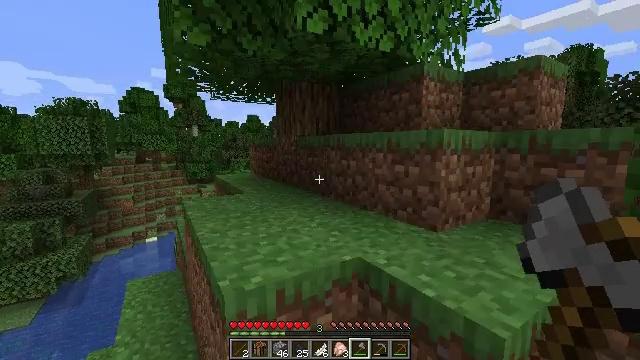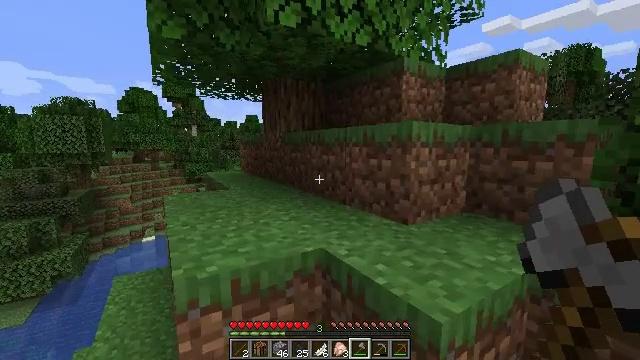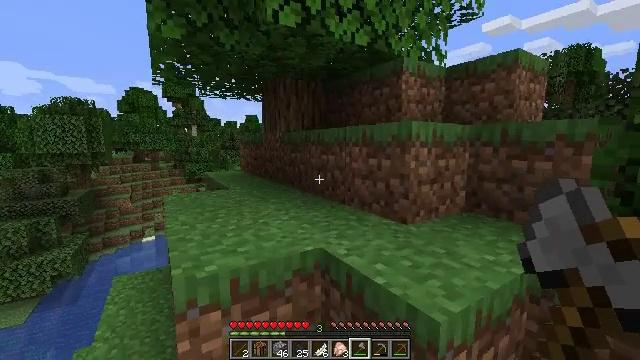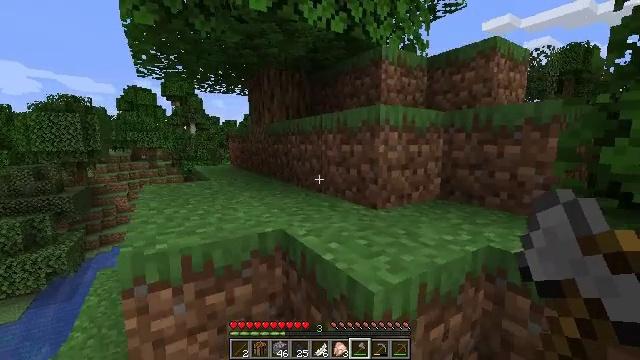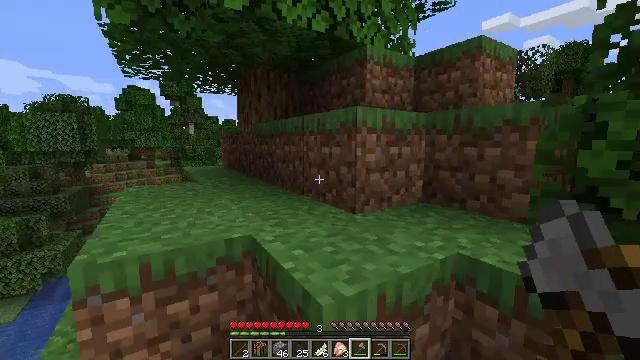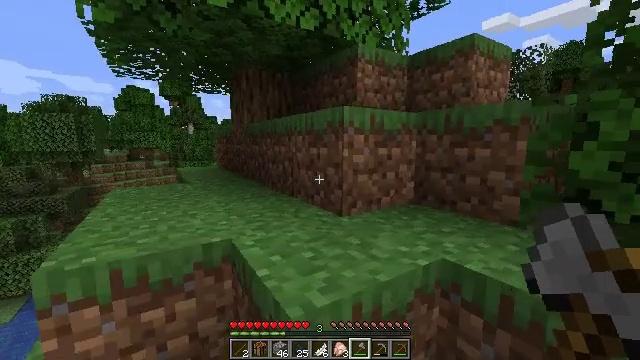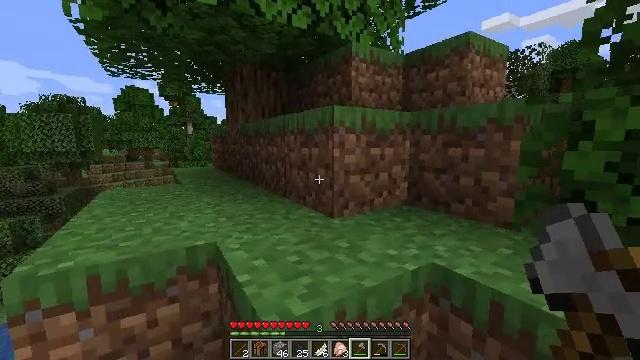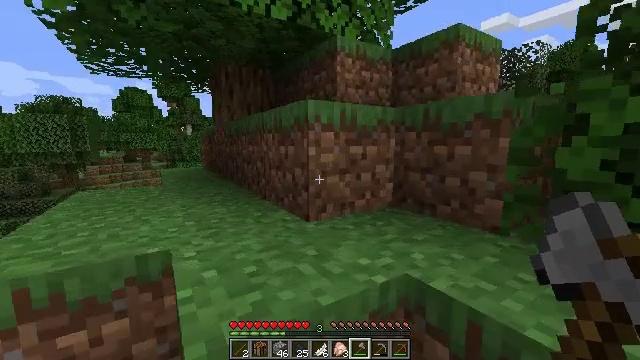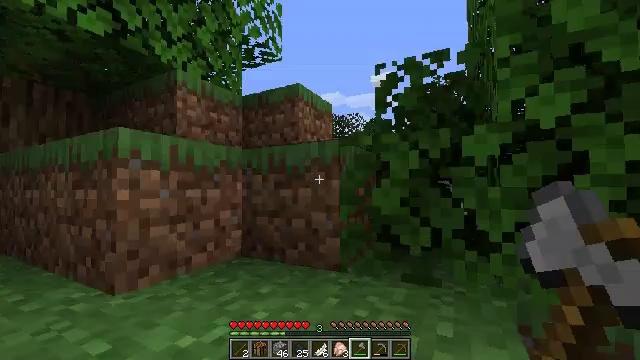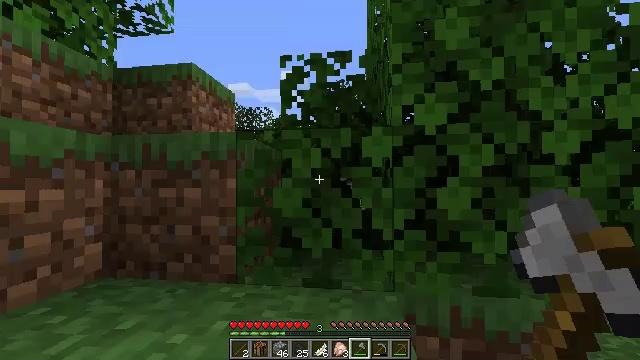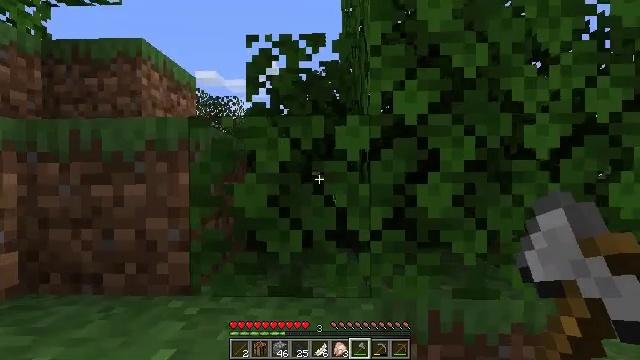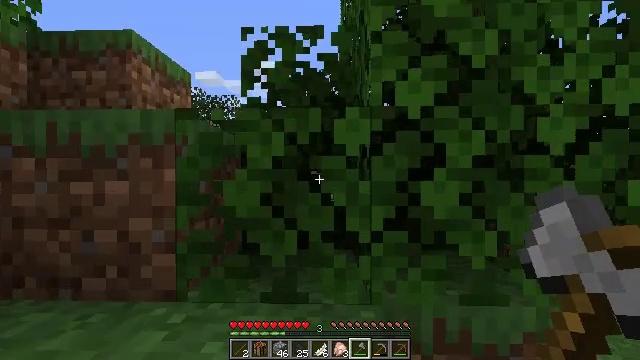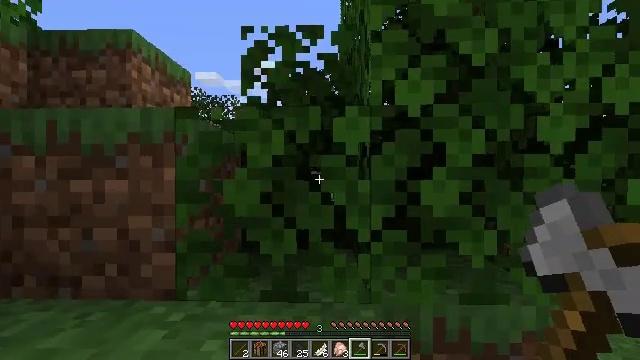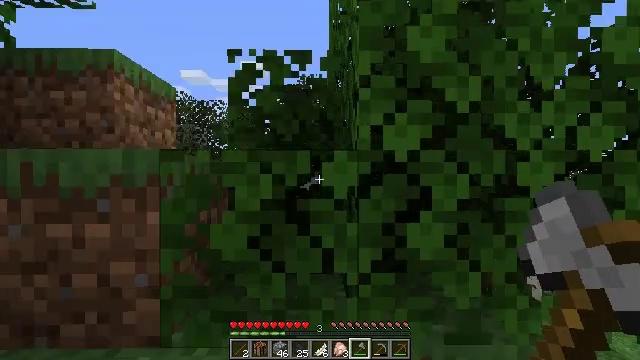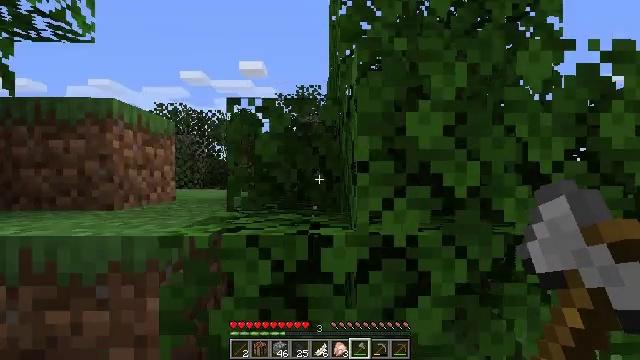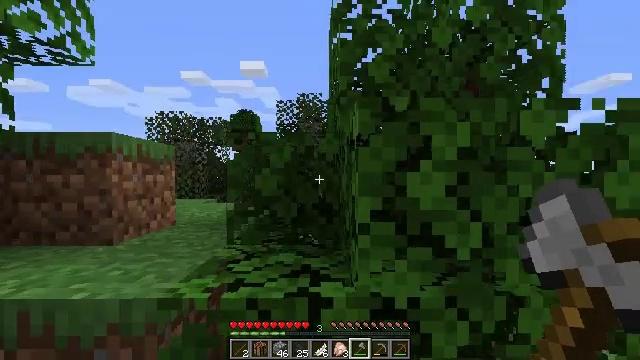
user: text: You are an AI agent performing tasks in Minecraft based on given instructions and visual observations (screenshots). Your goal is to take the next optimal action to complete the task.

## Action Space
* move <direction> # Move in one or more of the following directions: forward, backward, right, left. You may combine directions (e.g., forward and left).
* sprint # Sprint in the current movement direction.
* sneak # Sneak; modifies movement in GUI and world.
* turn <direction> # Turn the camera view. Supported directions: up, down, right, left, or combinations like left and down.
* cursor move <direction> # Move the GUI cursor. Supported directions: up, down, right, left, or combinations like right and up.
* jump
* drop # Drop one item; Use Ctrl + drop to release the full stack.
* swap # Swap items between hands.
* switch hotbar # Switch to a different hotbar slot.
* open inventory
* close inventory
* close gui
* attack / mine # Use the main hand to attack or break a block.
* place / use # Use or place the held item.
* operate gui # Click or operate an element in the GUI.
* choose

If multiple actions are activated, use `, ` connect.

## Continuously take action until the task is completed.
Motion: motion action
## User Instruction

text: Hunt a chicken.
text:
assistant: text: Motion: move right
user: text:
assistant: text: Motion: move right
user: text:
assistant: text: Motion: move right
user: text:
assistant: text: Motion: move forward and move right
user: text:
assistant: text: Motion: move forward and move right
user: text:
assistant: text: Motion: move forward and move right
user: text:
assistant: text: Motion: move forward and move right
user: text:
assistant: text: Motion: move forward and move right, turn right and up
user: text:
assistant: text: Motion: move forward, turn right
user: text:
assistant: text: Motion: move forward, turn right and down
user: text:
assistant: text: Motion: move forward
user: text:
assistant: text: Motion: move forward
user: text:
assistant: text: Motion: move forward, turn right, jump
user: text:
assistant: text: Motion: move forward, jump
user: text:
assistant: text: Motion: move forward, jump
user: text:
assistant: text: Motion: move forward and move left, turn left and down, jump
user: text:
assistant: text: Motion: move forward and move left, turn left and down, jump
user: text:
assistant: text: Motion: move forward and move left, turn left
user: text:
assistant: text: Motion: move forward and move left
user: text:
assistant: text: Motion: move forward and move left
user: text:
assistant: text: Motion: move forward and move left, turn right and down
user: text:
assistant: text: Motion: move forward and move left, turn right and down
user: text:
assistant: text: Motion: move forward, turn right and down
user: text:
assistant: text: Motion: move forward, turn right and down, jump
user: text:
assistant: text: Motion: move forward, jump
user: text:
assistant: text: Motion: move forward, turn right, jump
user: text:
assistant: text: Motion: move forward, jump
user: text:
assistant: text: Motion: move forward, jump
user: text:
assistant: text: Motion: move forward, jump
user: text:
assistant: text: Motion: move forward, turn left